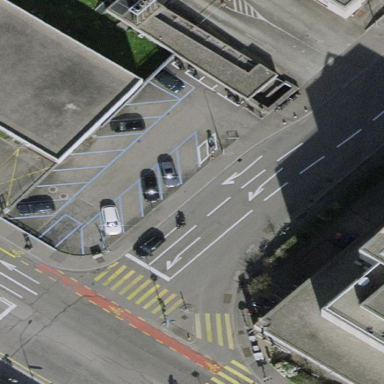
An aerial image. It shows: Diagonal street-side parking with asphalt surface.